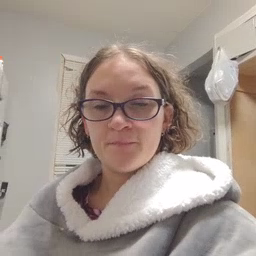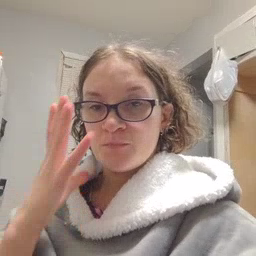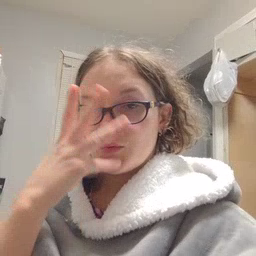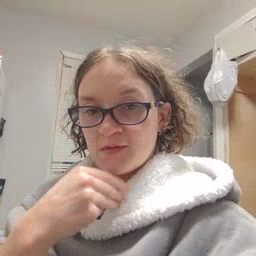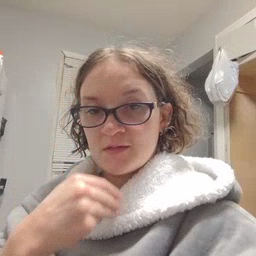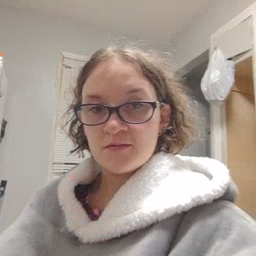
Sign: pretty